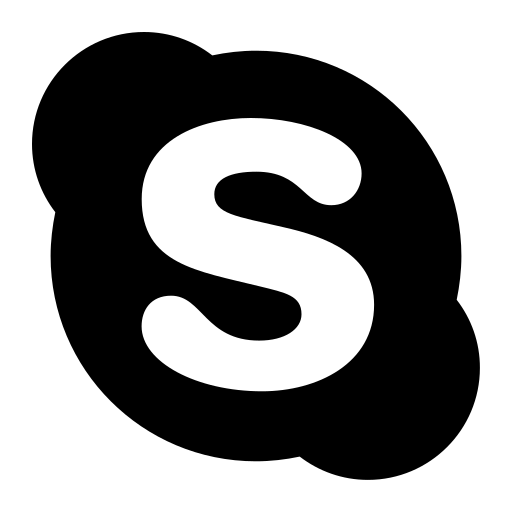
Tags: icon, FontAwesome, fa-icon, brand, skype